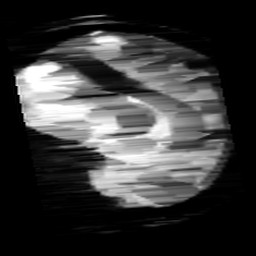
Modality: minIP
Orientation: sagittal
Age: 11
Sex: female
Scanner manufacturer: siemens
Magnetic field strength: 3 T
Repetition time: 0.027 s
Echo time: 0.02 s